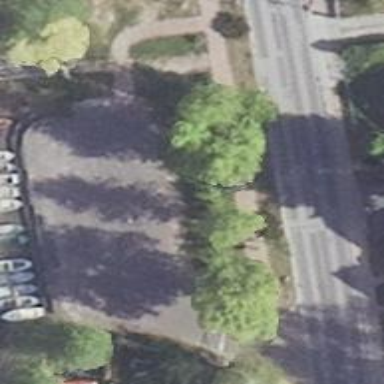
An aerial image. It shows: Parking area with surface.